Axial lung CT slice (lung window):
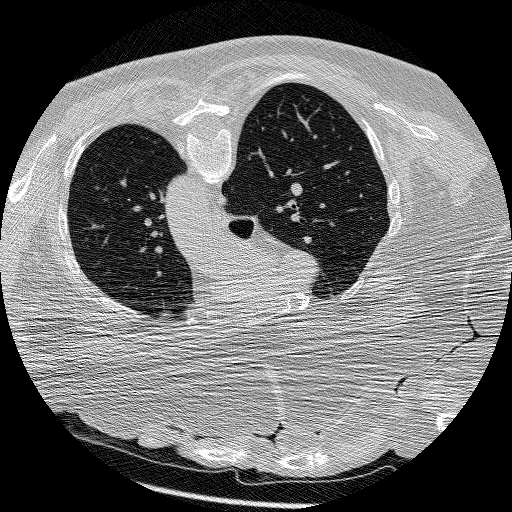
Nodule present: no